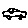
Label: car